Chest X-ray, AP view. Patient: 45 years old, sex M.
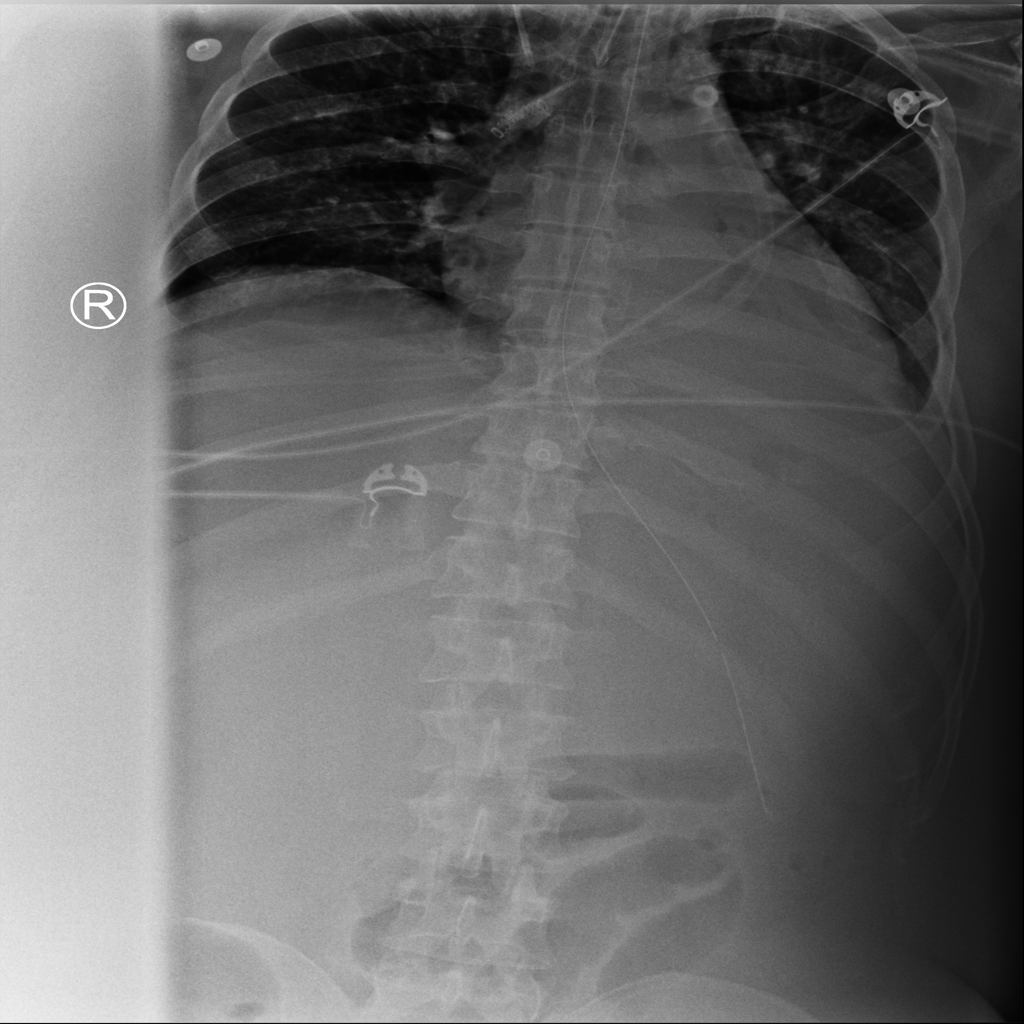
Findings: No Finding